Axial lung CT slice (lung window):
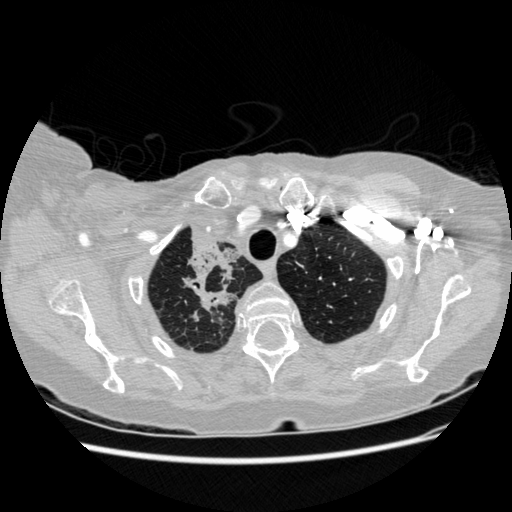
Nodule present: no